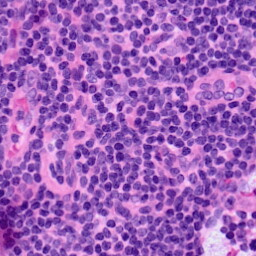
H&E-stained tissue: LymphNode